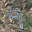
Label: 9